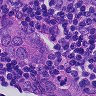
Metastatic tissue present: yes